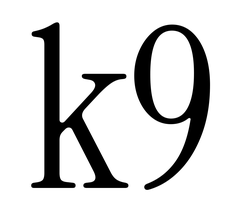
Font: InstrumentSerif-Regular